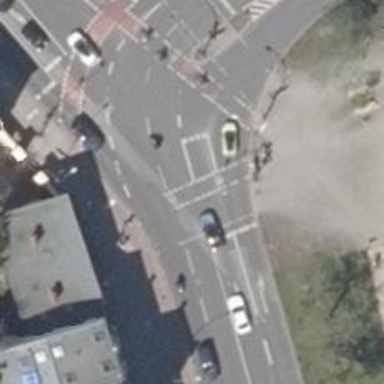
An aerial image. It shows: Road with traffic signals at the crossing.